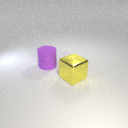
large yellow metal cube in front of large purple rubber cylinder